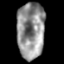
Tissue: lung
Cell type: Myeloid cells
Senescence score: 0.2353
Nuclear area (px): 1542
Mean DAPI intensity: 144.988